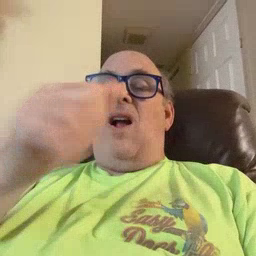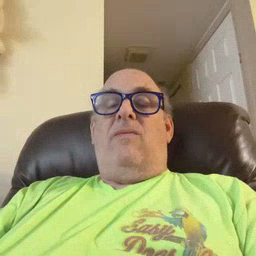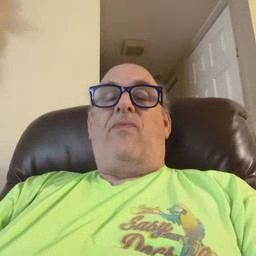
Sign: nuts